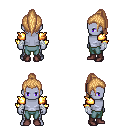
a pixel art fantasy rpg character, male body template, dark elf, purple skin, gold arm armor, teal pants, light blonde long topknot hairstyle, white cloth bandages, maroon shoes, four views (front, back, left, right), 2x2 character sprite sheet, small pixel art, hard edges, no anti-aliasing